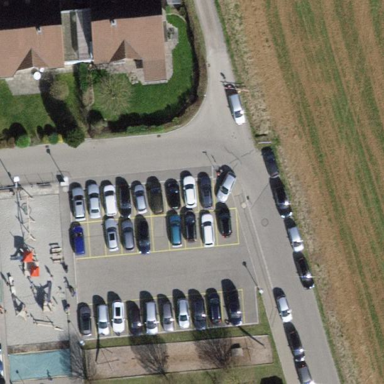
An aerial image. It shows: Parking area with surface.